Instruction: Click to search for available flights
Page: home
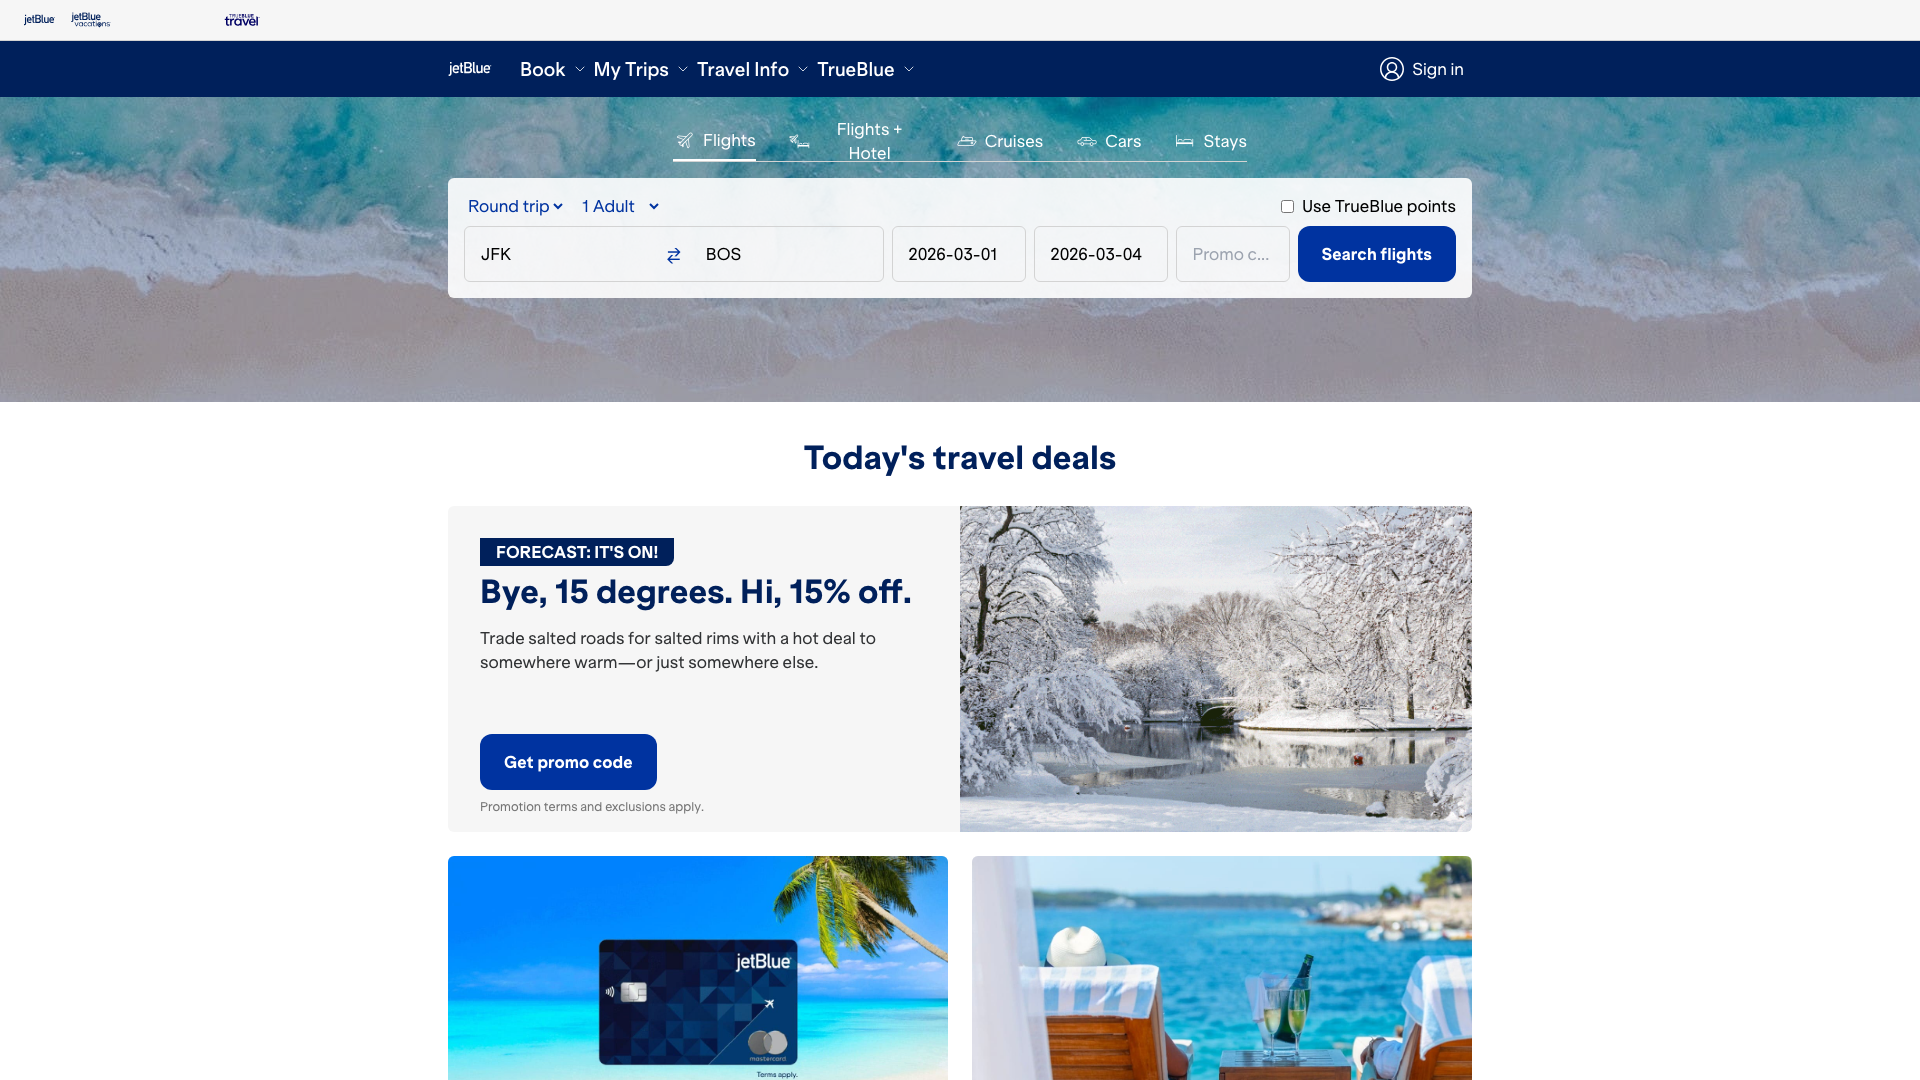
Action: click